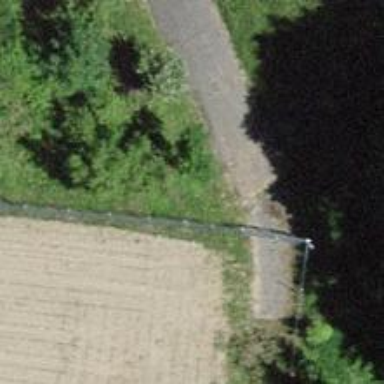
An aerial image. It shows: Gate.